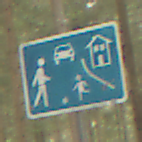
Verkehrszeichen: BeginnVerkehrsberuhigterBereich
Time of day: MorningAfternoon
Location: Outdoor (Nature)
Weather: Overcast
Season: Winter
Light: Natural